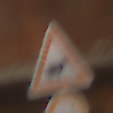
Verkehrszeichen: ViehtriebLinks
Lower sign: VerbotUeberholenEinspurigeFahrzeuge
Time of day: SunriseSunset
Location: Roofed (Suburban)
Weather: Clear
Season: NotSpecified
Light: Natural